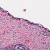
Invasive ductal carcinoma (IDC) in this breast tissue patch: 0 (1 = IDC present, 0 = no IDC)